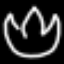
Label: leaf